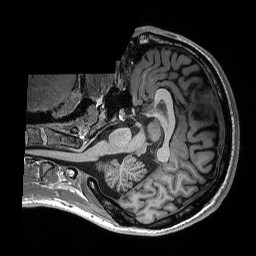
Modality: T1w
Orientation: axial
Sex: male